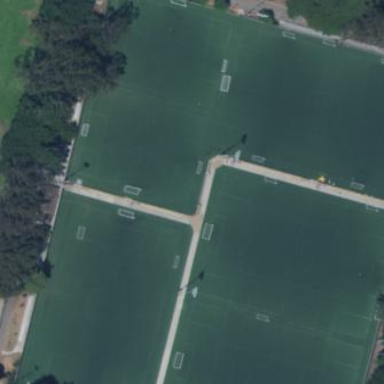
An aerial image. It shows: Lacrosse pitch for leisure land activities.